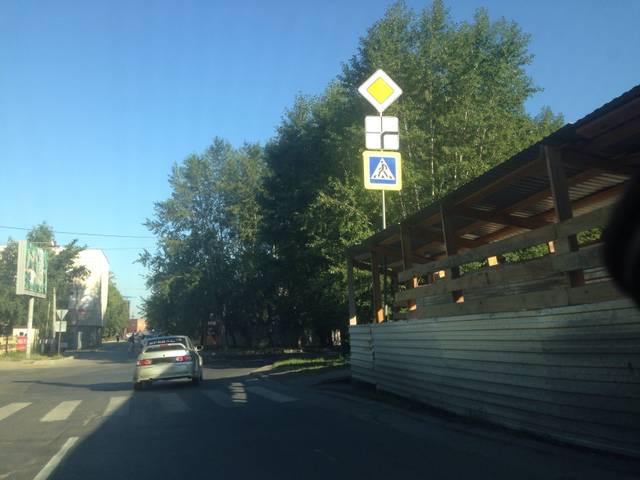
Region: Russia
Coordinates: 56.833, 60.65